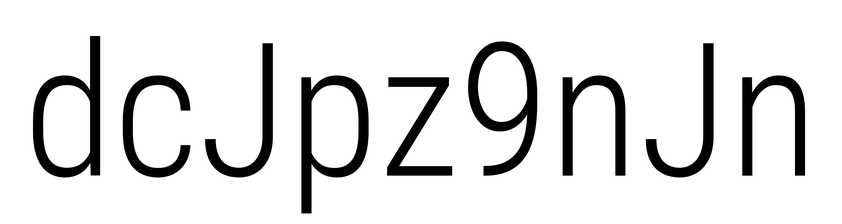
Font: Roboto_Condensed_Light